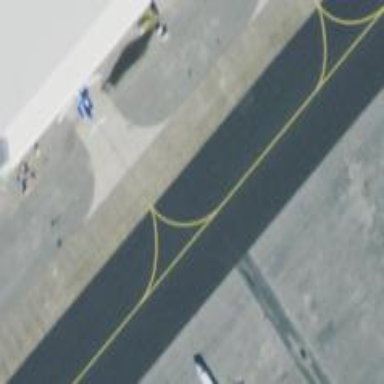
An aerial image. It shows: Image of taxiway at airport.